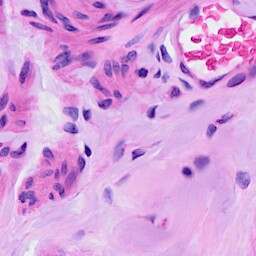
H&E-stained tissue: Ovarian